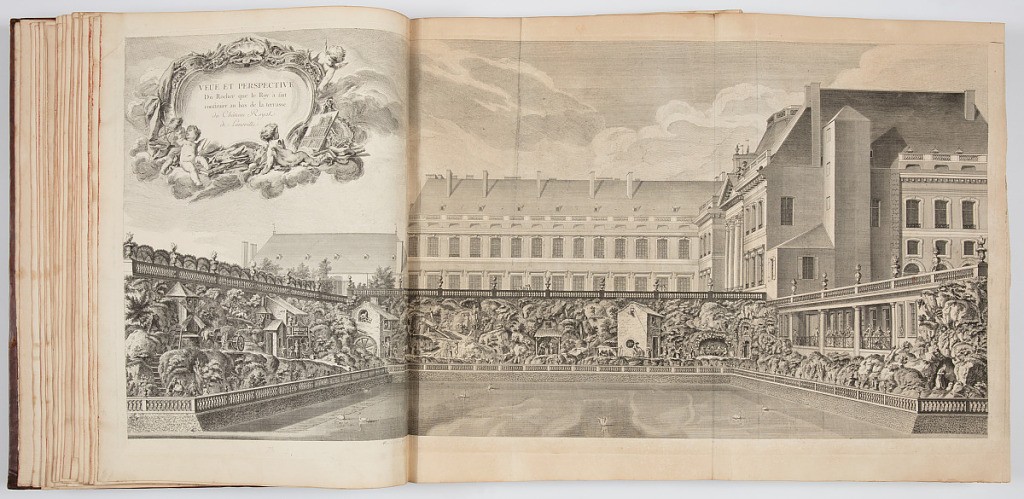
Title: Veue et Perspective du Rocher que le Roy a fait construire au bas de la terrasse du Château Royal de Luneville
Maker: Emmanuel Héré de Corny, French, 1705–1763
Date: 1753
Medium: Engraving on laid paper
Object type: Bound print
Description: View of the "rocher," which features eighty-six automaton animal and human figures as a spectacle of rural, farm life. The title is printed at the upper left, in a rocaille cartouche surrounded by putti on clouds. A description of all the automata is provided in text; see 1921-6-209-25 and 1921-6-209-26.